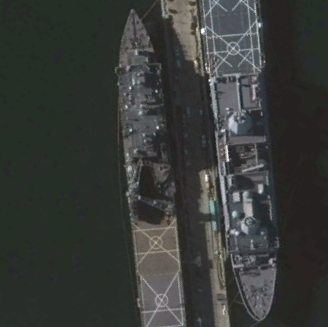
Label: combat